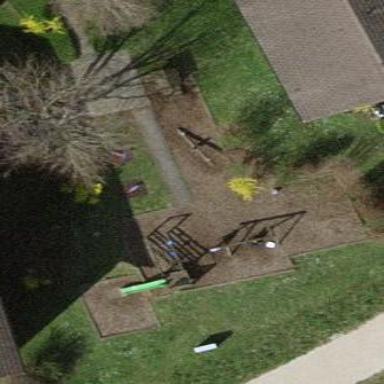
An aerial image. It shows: Playground on grassy land.